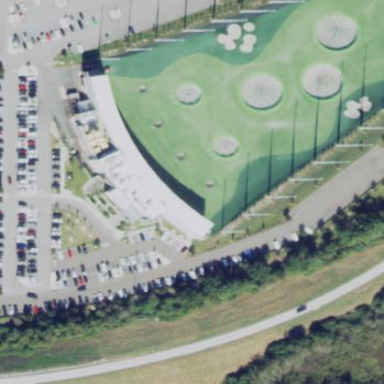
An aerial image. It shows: Clubhouse building at golf course.